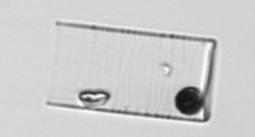
Label: Guinardia_flaccida